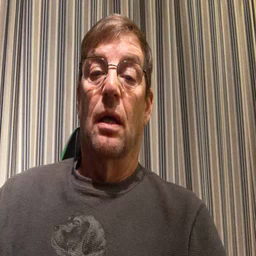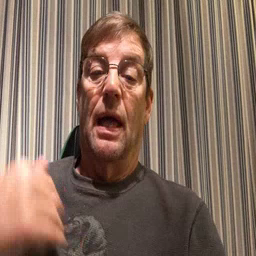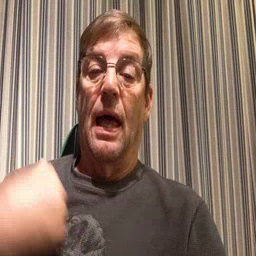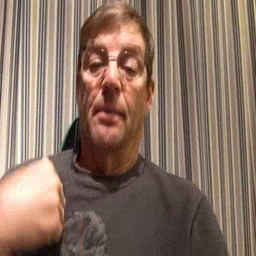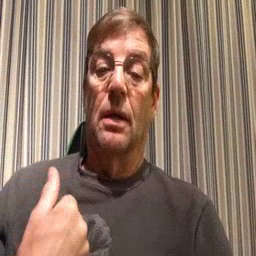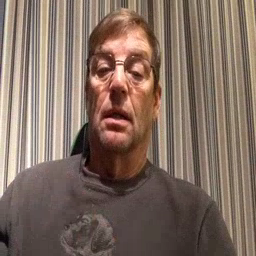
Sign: animal